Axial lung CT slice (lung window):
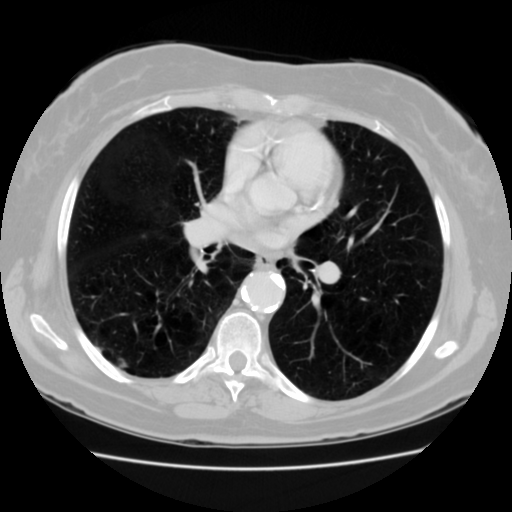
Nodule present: no